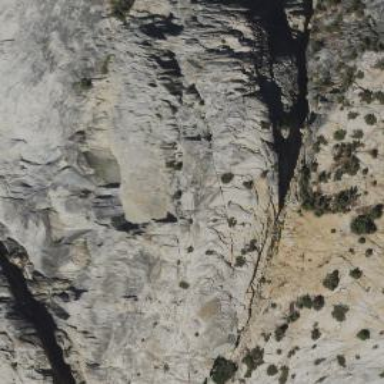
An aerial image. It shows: Crag for climbing.